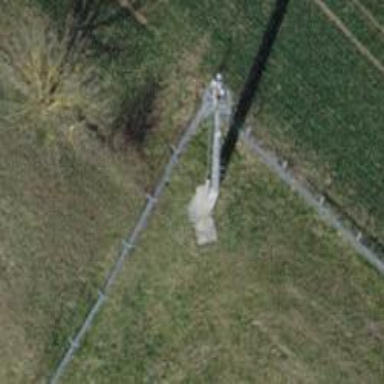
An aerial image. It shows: Communication tower.